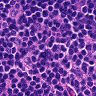
Metastatic tissue present: no